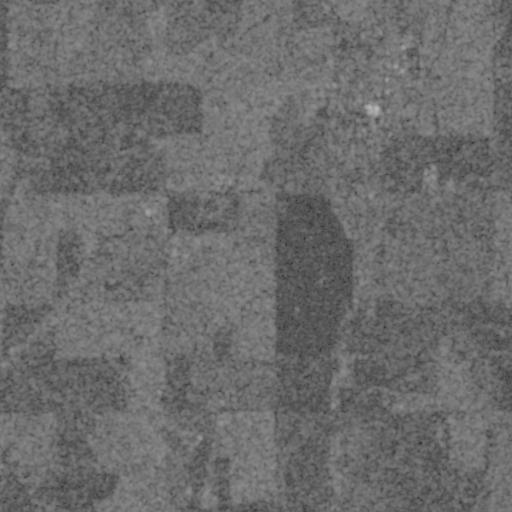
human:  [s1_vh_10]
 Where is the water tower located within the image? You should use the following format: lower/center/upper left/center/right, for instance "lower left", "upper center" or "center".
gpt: The water tower is located in the upper right of the image.
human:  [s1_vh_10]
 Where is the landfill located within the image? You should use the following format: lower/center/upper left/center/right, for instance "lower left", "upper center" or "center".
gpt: There is no landfill in the image.

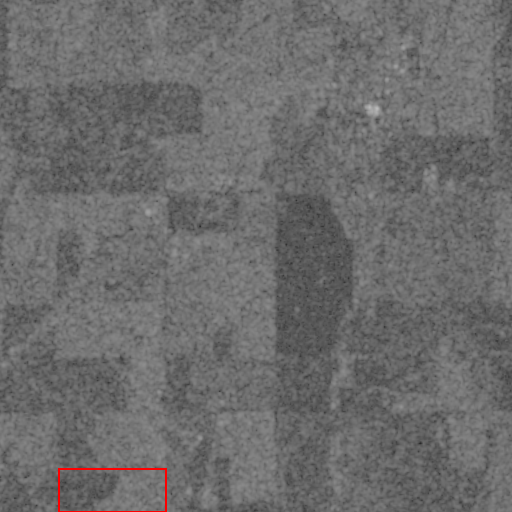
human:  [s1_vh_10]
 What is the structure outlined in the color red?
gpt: The structure outlined in red is a crop field.
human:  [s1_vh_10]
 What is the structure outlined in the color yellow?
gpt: There is no yellow outline.